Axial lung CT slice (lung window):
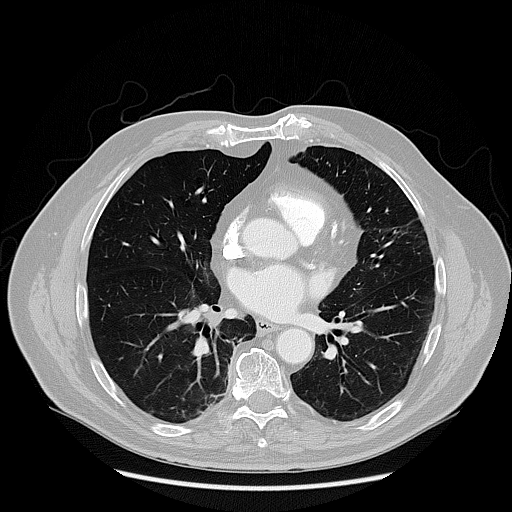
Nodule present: no